Question: I've replaced MySQL database instead PostgreSQL and now I have issue when I'm trying find user through :
'''
.find({ where: { resetPasswordToken: req.params.token, resetPasswordExpires: { gt: Date.now() } } })
.then(function(user){
if (!user) {
req.flash('errors', { msg: 'Password reset token is invalid or has expired.' });
return res.redirect('/forgot');
}
res.render('account/reset', {
title: 'Password Reset'
});
})
.catch(function(err){
return next(err);
});
'''
'SequelizeDatabaseError: operator does not exist: timestamp with time zone > bigint'
Date inside database is stored like: 2015-03-05 08:09:40.152+01

I will be very grateful because I don't know if my issue is caused by database migration or some type in my code. Thanks a lot!
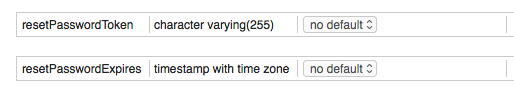
Answer: Change your Date.now() to new Date(), looks like before you were storing time as integer.
'''
{ gt: new Date() }
'''